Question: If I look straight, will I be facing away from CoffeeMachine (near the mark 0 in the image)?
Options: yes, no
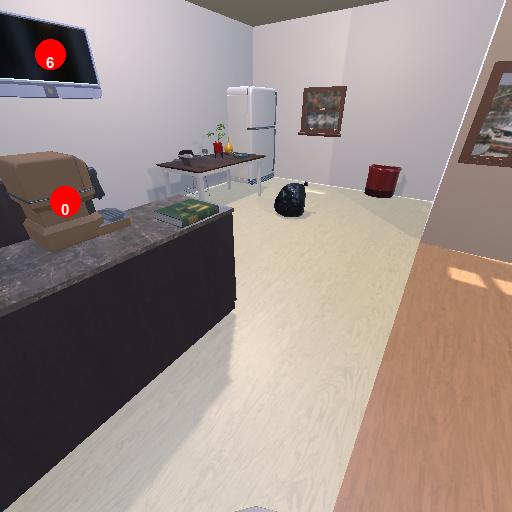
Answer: yes